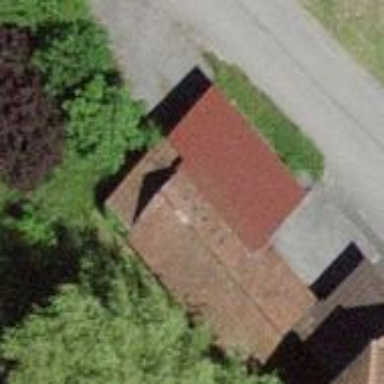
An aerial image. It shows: Garage building.